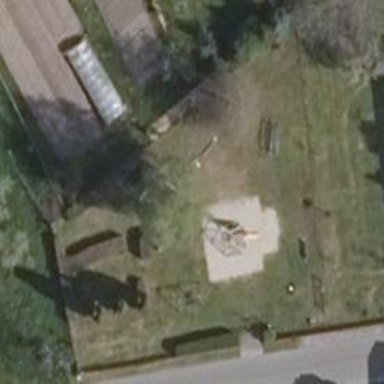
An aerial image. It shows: Playground area for leisure activities on the land.